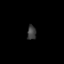
Tissue: lung
Cell type: Endothelial cells
Senescence score: 0.5878
Nuclear area (px): 124
Mean DAPI intensity: 61.548